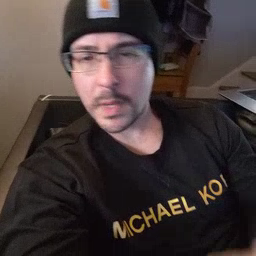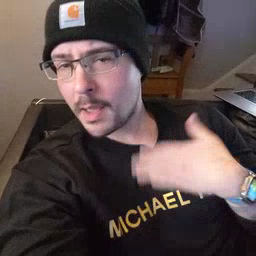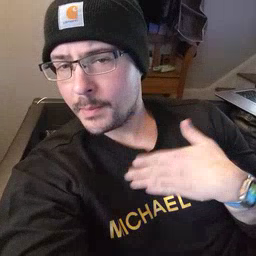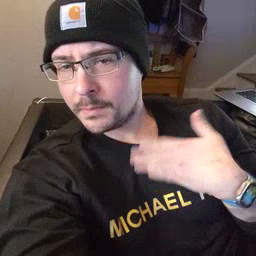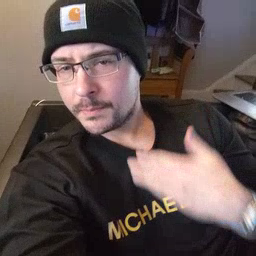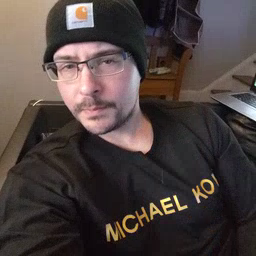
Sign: happy